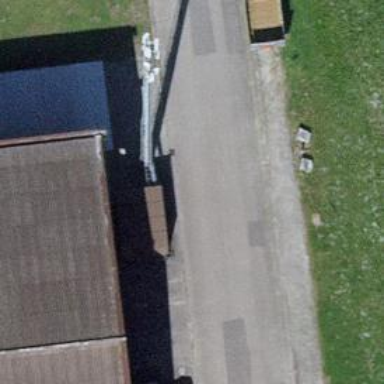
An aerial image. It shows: Man-made mast used for communication purposes.